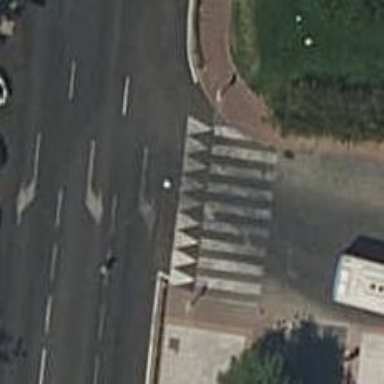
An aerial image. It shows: Uncontrolled zebra crossing with table for traffic calming.